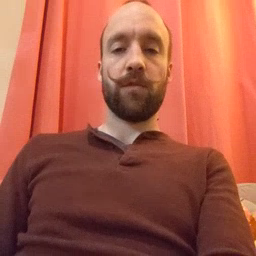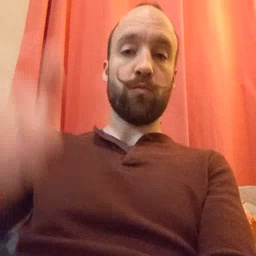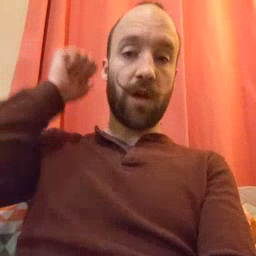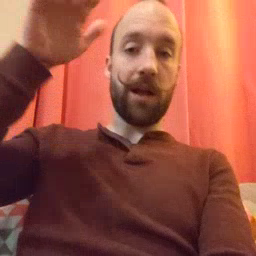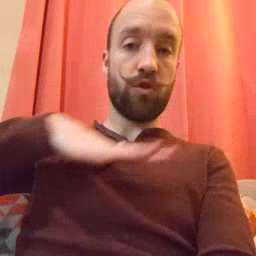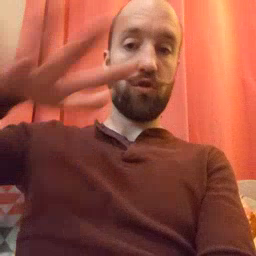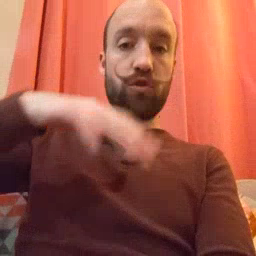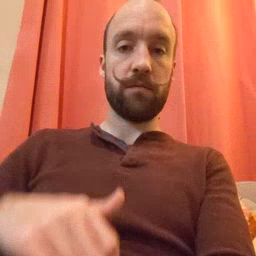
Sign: backyard